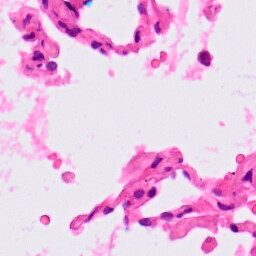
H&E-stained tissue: Lung